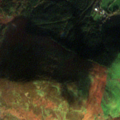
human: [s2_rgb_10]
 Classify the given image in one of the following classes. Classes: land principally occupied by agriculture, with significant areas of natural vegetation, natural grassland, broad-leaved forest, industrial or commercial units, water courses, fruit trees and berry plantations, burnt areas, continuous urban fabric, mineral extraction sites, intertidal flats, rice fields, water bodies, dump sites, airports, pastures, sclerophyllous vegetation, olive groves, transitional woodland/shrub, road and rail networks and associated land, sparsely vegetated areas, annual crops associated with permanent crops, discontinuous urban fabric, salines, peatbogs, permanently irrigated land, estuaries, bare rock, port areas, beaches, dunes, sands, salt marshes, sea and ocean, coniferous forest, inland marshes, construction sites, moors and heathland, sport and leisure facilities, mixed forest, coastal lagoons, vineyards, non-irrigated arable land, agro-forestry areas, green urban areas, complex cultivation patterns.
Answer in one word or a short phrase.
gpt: pastures, land principally occupied by agriculture, with significant areas of natural vegetation, coniferous forest, mixed forest, moors and heathland, peatbogs